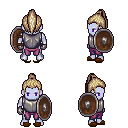
a pixel art fantasy rpg character, male body template, dark elf, purple skin, steel chest armor, magenta pants, white blonde long topknot hairstyle, metal gloves, brown slippers, shield, four views (front, back, left, right), 2x2 character sprite sheet, small pixel art, hard edges, no anti-aliasing